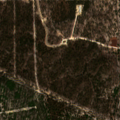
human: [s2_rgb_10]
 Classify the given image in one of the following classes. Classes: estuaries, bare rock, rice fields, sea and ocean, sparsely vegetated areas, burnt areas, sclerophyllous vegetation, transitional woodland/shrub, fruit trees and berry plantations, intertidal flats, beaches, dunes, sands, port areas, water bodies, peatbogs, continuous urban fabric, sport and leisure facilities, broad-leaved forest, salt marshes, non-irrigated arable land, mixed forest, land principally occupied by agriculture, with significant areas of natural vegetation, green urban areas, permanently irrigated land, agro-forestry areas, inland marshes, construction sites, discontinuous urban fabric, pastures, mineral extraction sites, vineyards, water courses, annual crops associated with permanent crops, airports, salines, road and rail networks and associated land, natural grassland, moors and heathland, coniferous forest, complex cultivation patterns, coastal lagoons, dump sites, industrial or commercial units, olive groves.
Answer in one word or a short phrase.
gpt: coniferous forest, transitional woodland/shrub